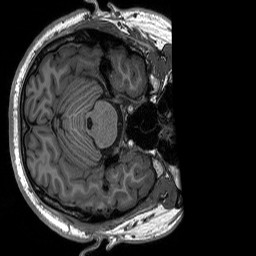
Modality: T1w
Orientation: axial
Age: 27
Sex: male
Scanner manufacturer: siemens
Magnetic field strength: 3 T
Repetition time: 2.3 s
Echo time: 0.00197 s